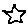
Label: star